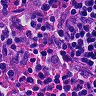
Metastatic tissue present: no